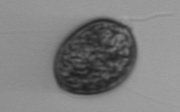
Label: Prorocentrum